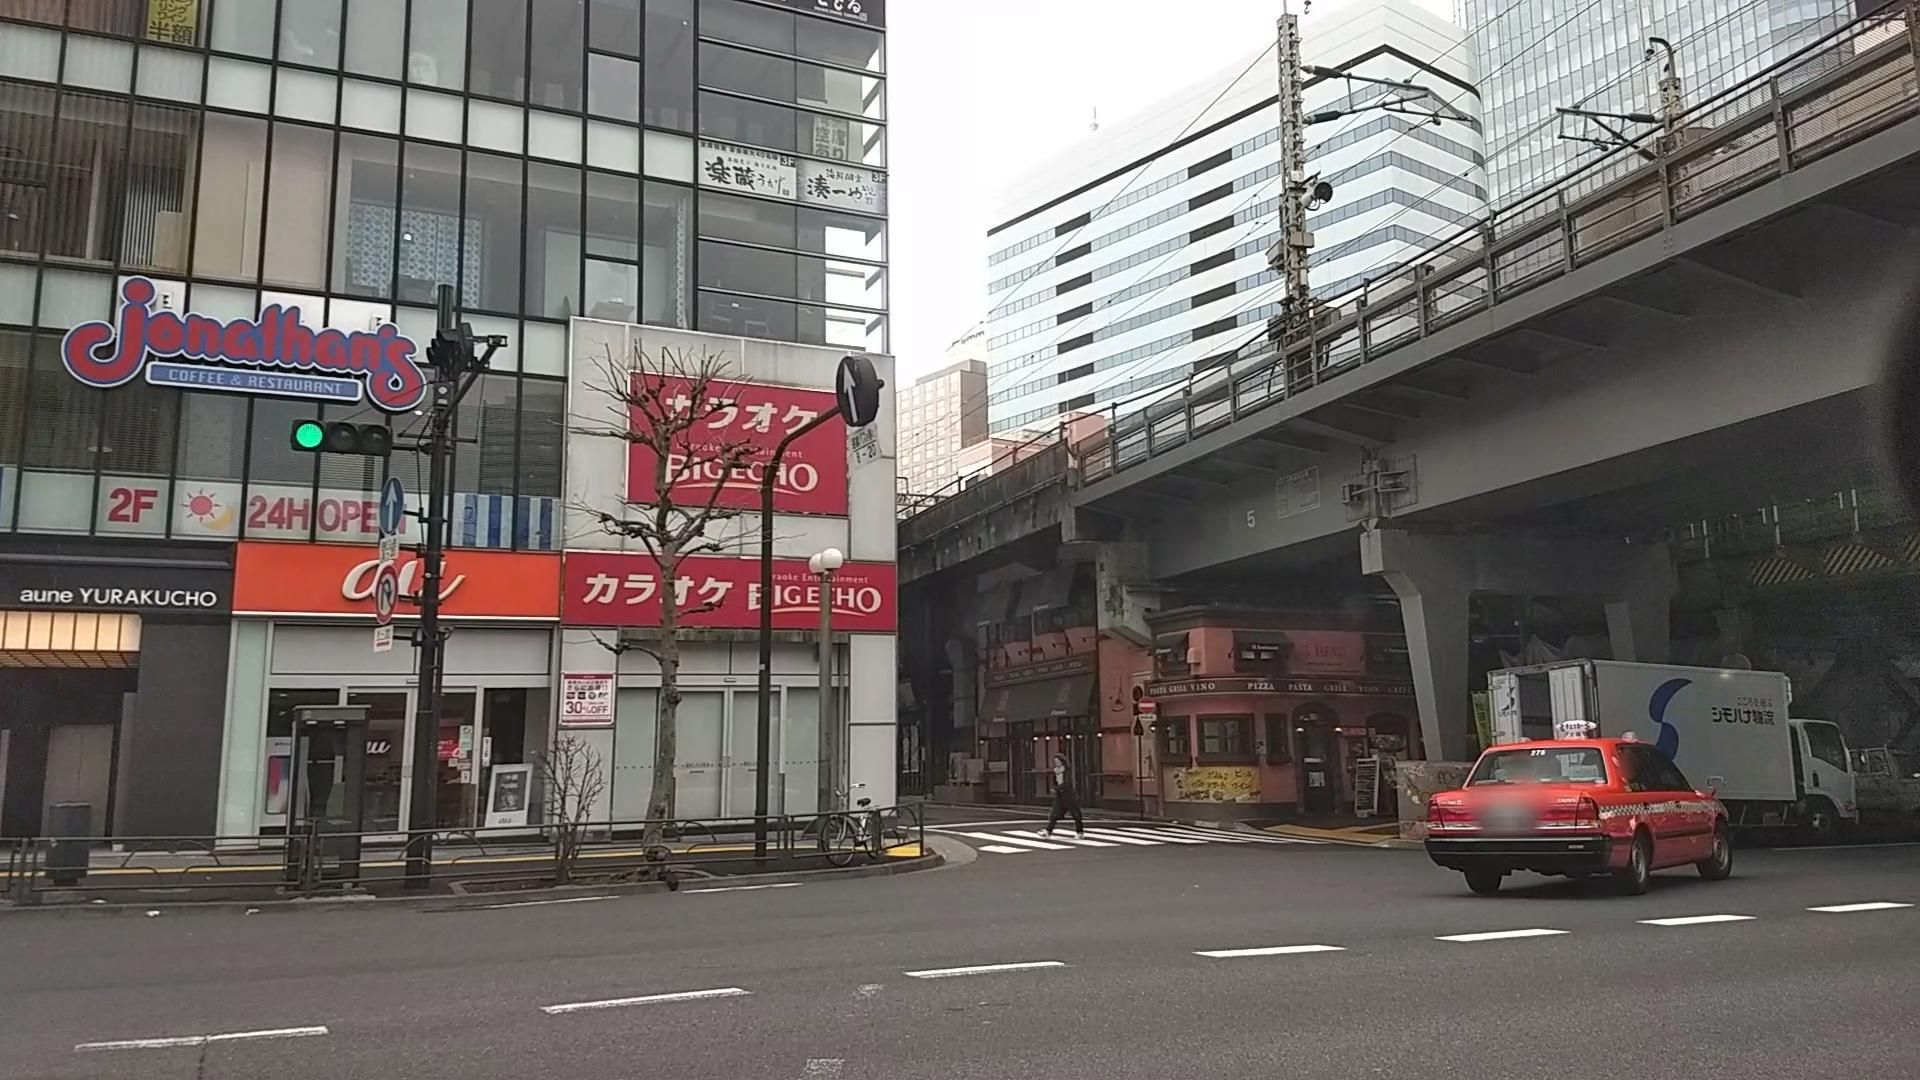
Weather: clear
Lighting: day
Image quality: good
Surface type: walking surface
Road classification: primary_link, primary
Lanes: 2
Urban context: urban centre
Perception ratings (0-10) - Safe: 3.6, Lively: 6.91, Beautiful: 1.07, Boring: 0.91, Depressing: 4.1, Wealthy: 4.69